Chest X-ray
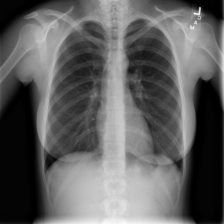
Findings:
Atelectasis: negative
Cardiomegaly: negative
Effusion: negative
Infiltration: negative
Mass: negative
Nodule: negative
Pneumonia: negative
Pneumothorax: negative
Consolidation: negative
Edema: negative
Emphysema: negative
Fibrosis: negative
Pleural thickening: negative
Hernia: negative